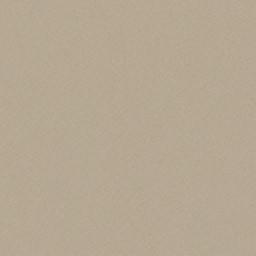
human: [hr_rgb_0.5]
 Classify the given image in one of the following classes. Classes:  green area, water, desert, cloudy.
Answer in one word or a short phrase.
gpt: desert